Aerial crown-view tile of a tropical tree (Barro Colorado Island, Panama), acquired 20250818:
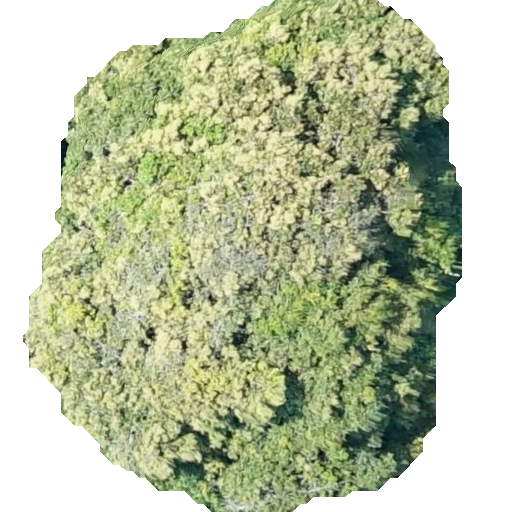
Species: Prioria copaifera
GBIF accepted scientific name: Prioria copaifera
Crown area: 254.011 m²